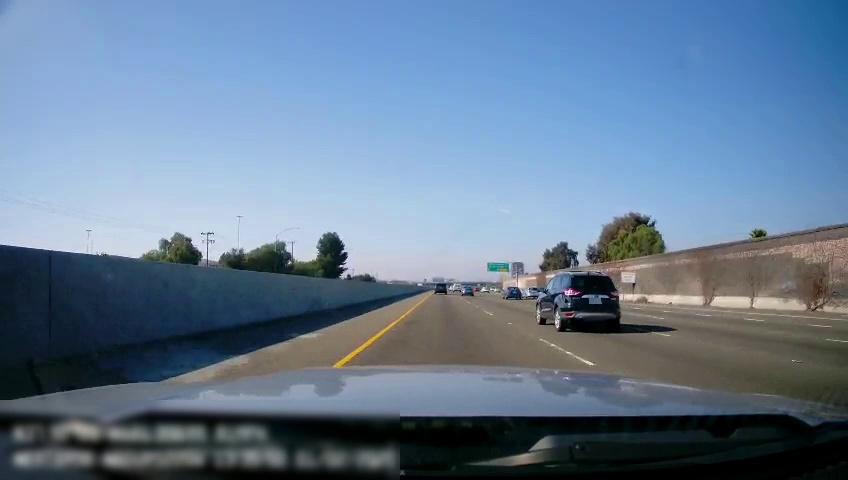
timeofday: Day
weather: Sunny
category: Drivable Space
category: Vehicles | Car
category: Vehicles | Car
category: Vehicles | SUV
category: Vehicles | SUV
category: Vehicles | Car
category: Lanes | Current Lane
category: Lanes | Current Lane
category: Lanes | Alternate Lane
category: Lanes | Alternate Lane
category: Lanes | Alternate Lane
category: Lanes | Opposite Lane
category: Traffic | Signs